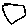
Label: hexagon